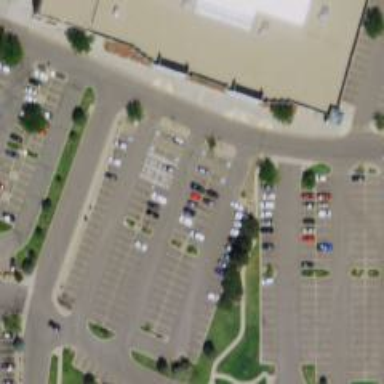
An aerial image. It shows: Parking space.